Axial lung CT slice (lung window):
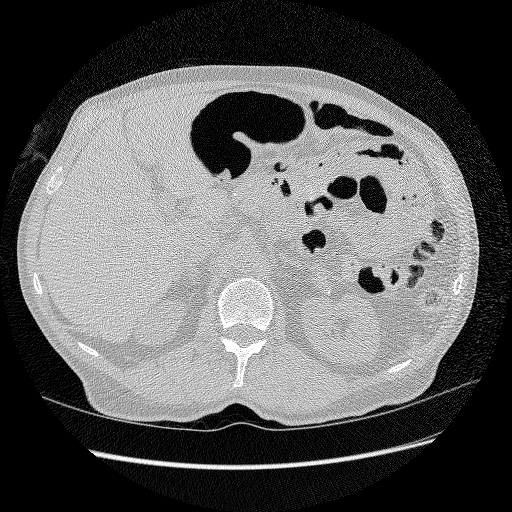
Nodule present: no